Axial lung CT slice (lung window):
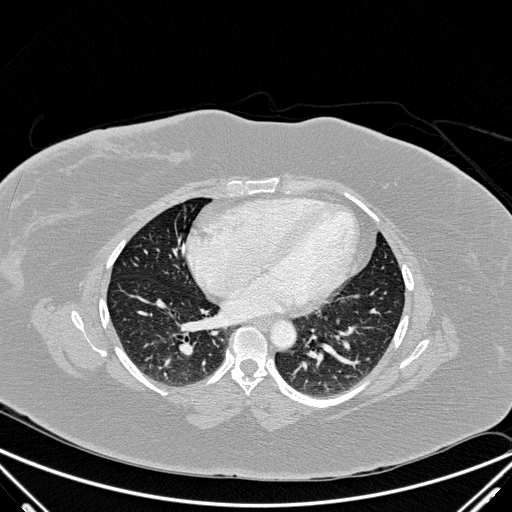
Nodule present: no